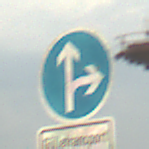
Verkehrszeichen: VorgeschriebeneFahrtrichtungGeradeausOderRechts
Zusatzzeichen unten: BesondereFahrzeugeUndTransportgueter12
Umgebung: Outdoor, Suburban
Tageszeit: SunriseSunset
Wetter: PartlyCloudy
Licht: Natural
Jahreszeit: NotSpecified
Kontrast: MediumContrast